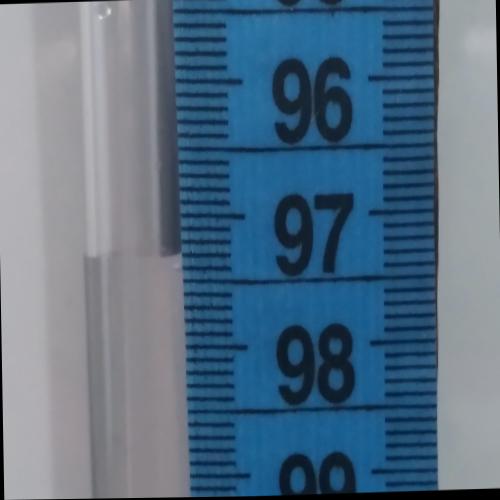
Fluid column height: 97.3 cm